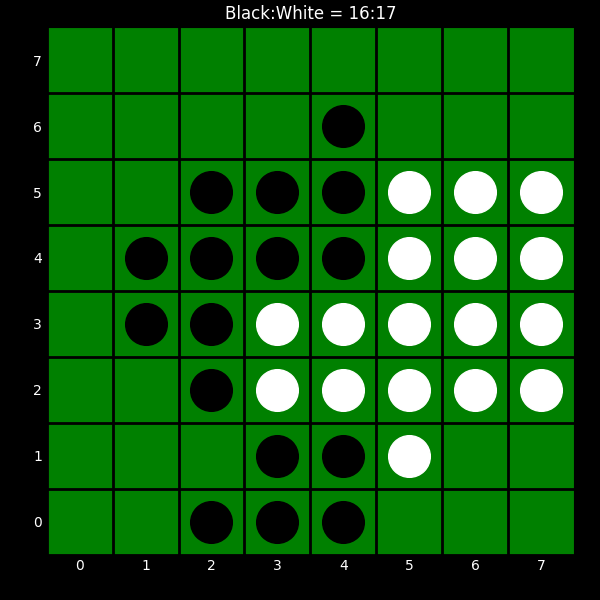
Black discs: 16
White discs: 17